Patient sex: M
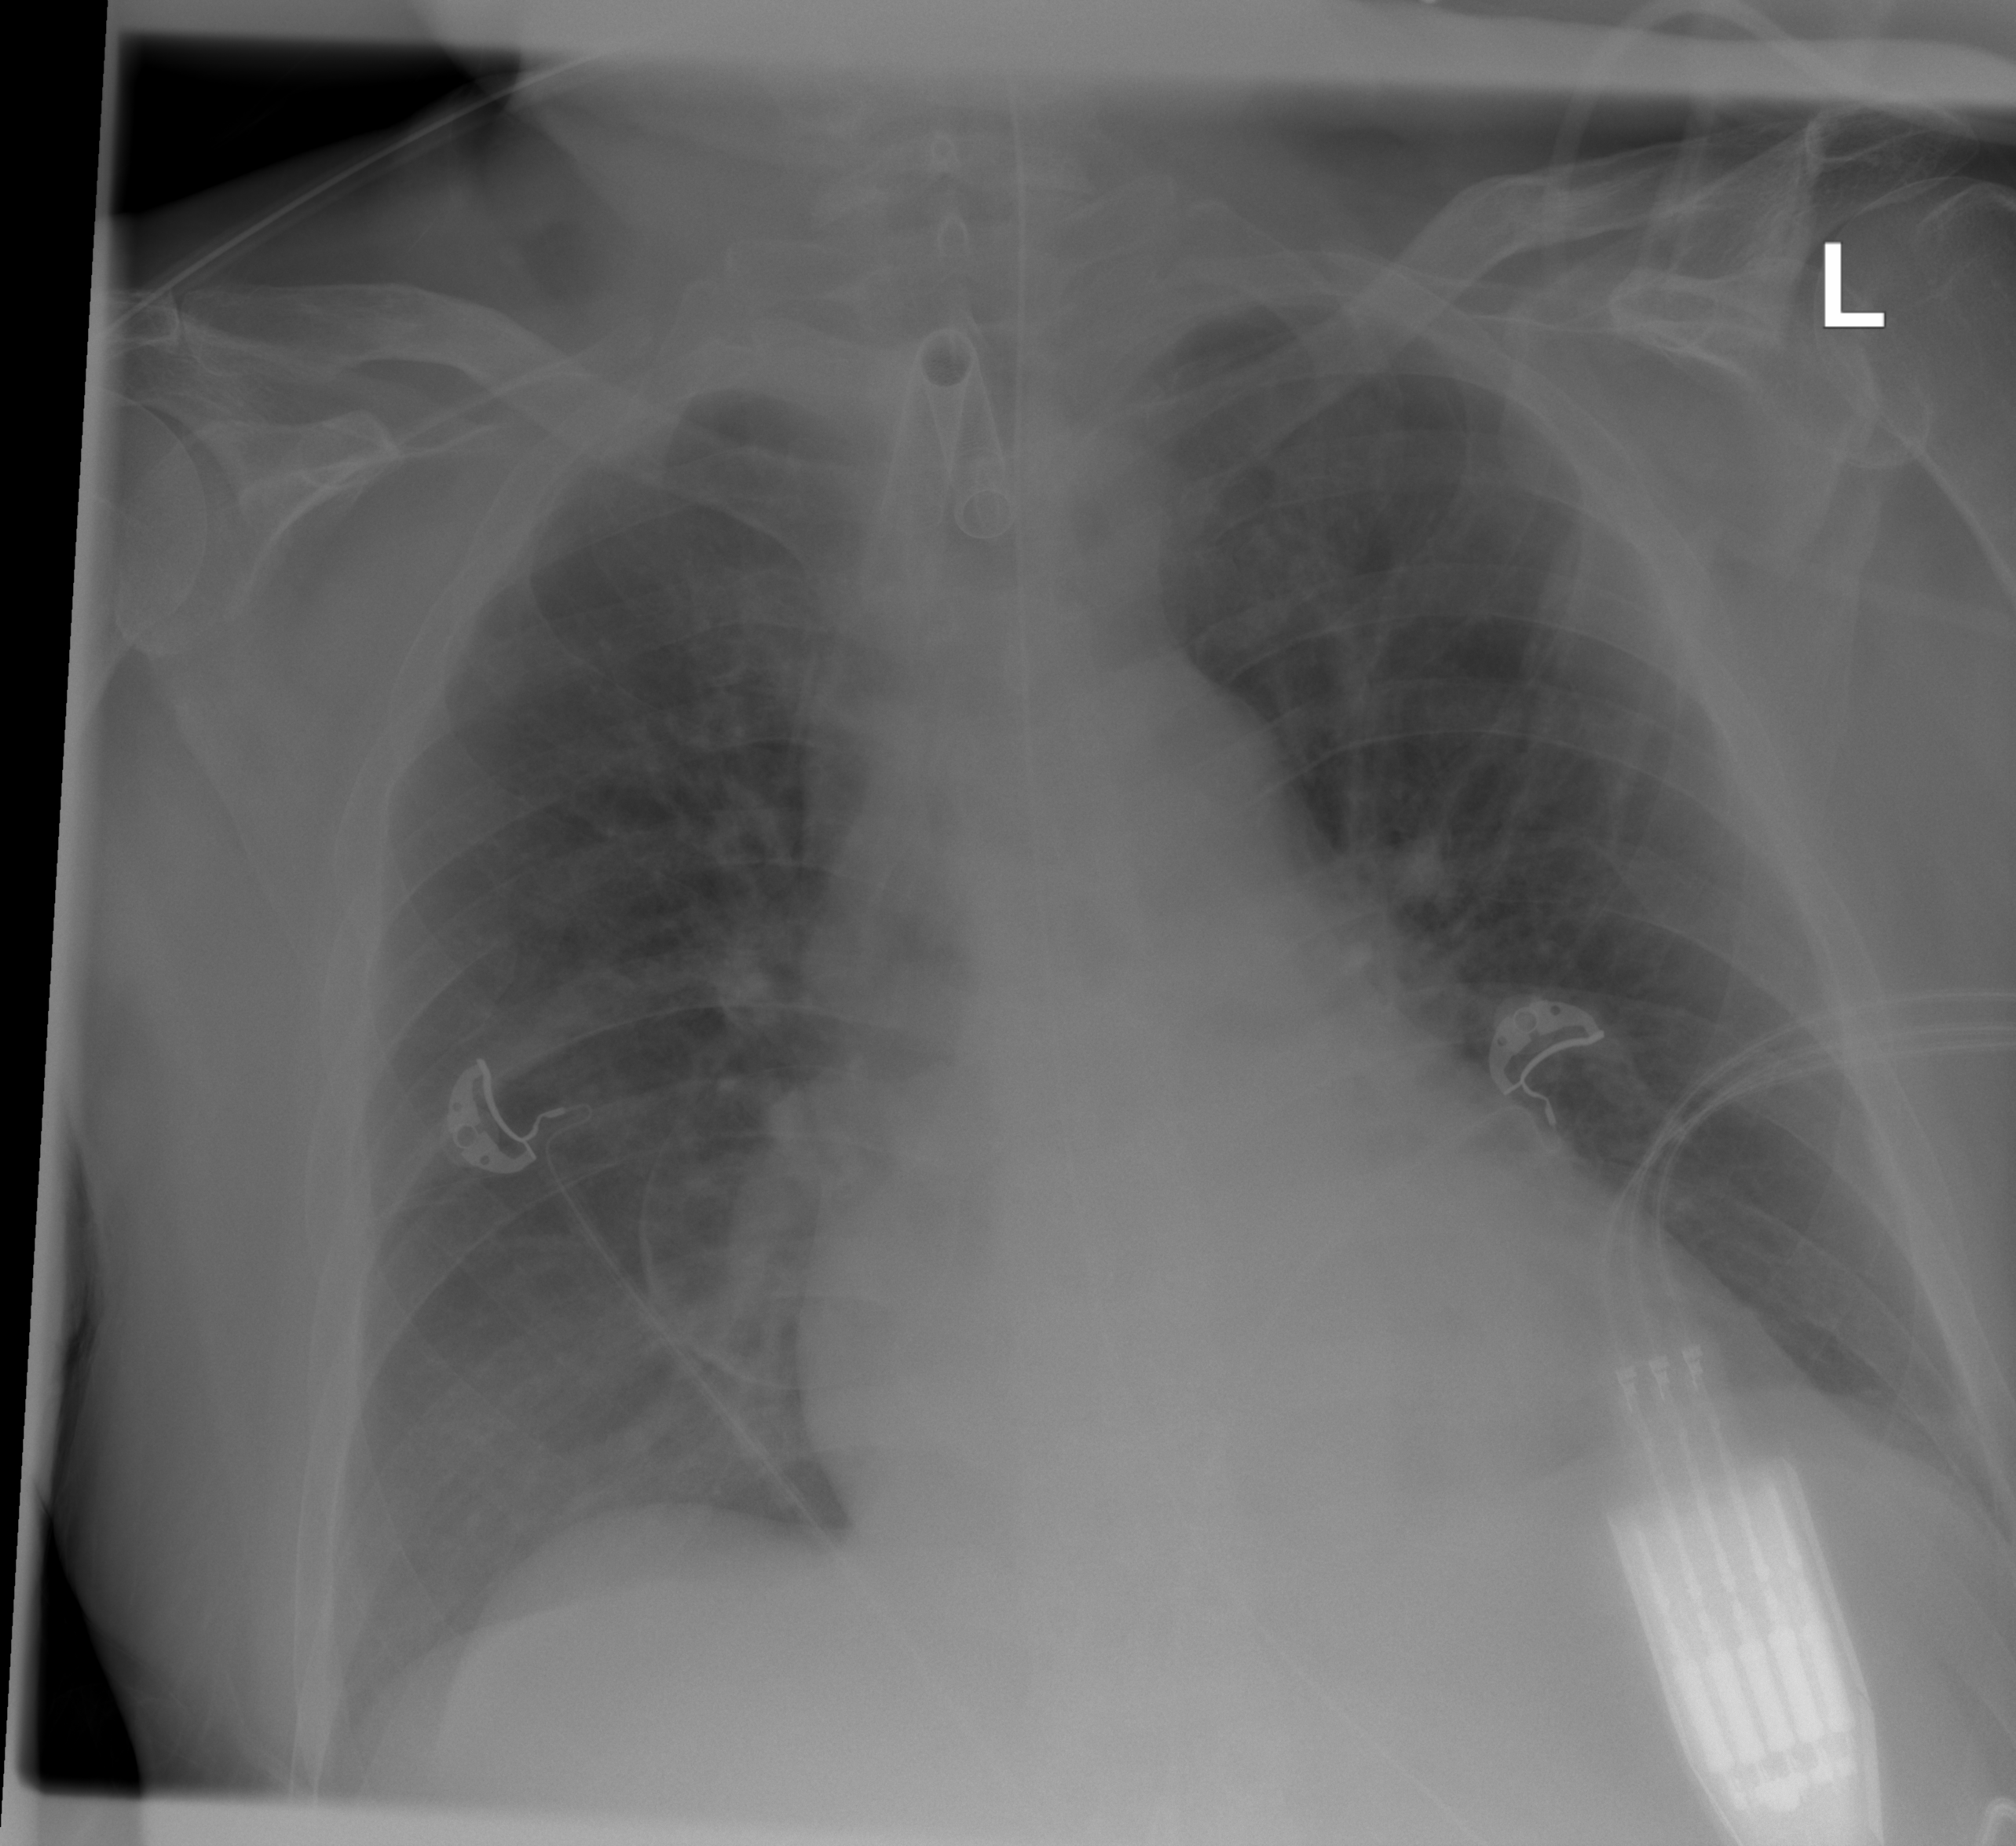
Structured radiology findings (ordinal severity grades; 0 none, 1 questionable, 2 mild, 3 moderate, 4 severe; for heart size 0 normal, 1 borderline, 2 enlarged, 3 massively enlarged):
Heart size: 2
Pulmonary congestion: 2
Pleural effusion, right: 0
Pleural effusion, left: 0
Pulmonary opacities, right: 2
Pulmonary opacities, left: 0
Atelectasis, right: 2
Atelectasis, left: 2